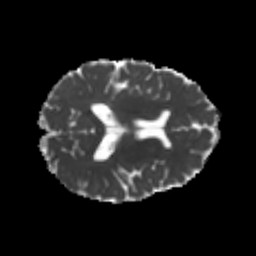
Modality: MD
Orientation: axial
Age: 22
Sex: male
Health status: healthy
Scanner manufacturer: philips
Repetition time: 7.386 s
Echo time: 0.08599 s